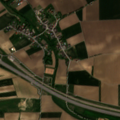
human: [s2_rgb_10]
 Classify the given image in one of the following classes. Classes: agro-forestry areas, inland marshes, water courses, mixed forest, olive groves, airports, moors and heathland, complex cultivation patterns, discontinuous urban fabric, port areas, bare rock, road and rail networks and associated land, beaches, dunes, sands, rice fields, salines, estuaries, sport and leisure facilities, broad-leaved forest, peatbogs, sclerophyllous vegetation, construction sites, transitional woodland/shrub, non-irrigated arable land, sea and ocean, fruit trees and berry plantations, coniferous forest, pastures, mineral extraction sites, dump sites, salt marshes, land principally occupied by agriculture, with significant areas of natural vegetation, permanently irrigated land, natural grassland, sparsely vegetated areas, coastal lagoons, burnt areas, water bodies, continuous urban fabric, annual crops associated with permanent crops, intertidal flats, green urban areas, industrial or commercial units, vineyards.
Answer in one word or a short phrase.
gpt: non-irrigated arable land, complex cultivation patterns